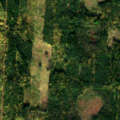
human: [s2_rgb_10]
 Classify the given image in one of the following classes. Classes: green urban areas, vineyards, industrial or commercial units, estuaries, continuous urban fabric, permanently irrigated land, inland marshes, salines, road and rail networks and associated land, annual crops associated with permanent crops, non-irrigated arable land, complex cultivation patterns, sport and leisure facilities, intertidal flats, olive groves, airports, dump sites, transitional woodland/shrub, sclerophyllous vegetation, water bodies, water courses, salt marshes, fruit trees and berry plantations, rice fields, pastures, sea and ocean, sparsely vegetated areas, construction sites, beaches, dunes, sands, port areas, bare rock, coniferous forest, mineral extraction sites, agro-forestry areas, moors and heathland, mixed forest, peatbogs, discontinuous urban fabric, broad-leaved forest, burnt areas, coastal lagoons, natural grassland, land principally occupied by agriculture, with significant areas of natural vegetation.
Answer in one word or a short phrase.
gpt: coniferous forest, mixed forest, transitional woodland/shrub